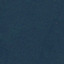
Label: Forest